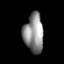
Tissue: prostate
Cell type: Epithelial cells
Senescence score: 0.6982
Nuclear area (px): 737
Mean DAPI intensity: 143.191